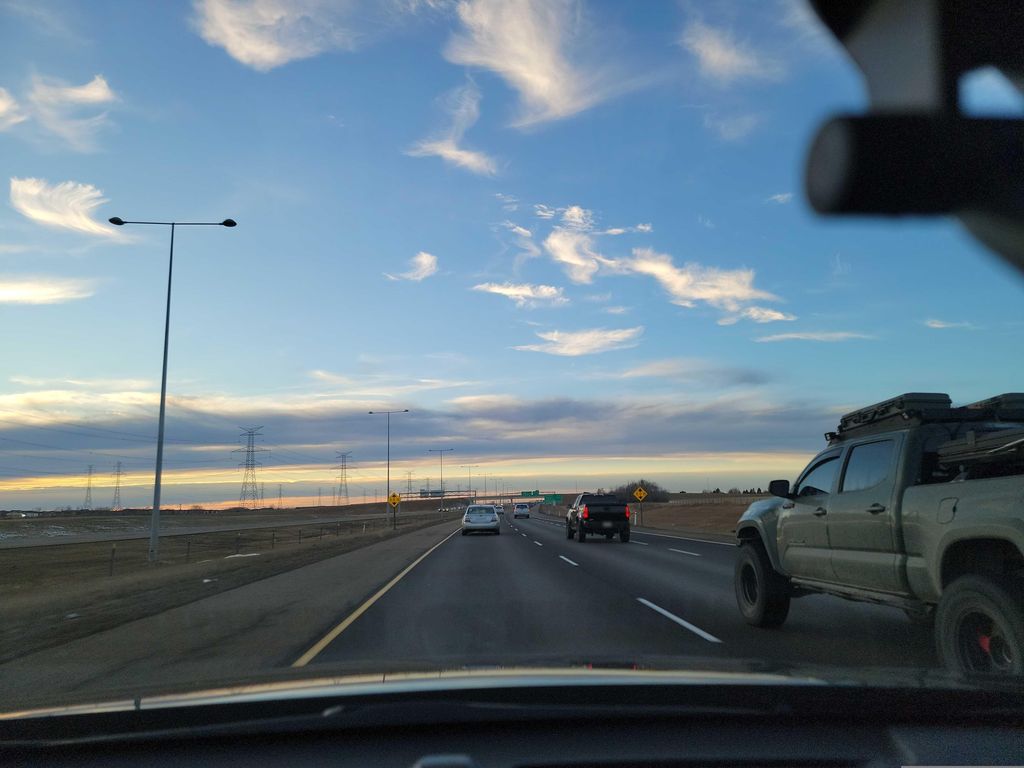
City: edmonton